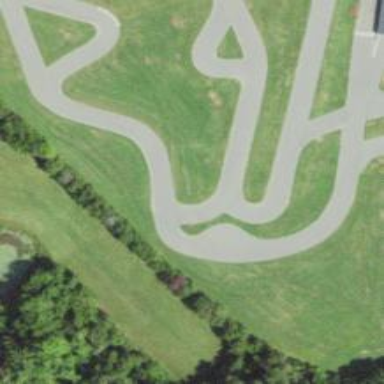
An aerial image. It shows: Motor sport raceway with asphalt surface.